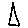
Label: triangle